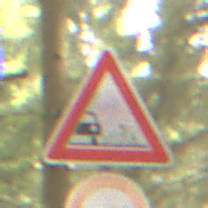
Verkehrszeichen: SplittSchotter
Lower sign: Ueberholverbot
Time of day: MorningAfternoon
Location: Outdoor (Nature)
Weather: Overcast
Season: Winter
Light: Natural